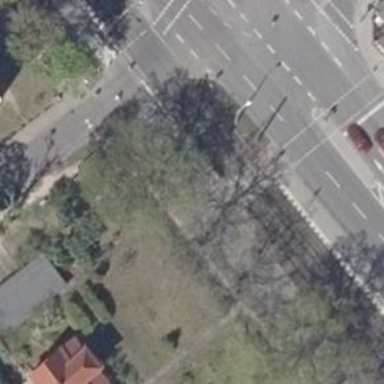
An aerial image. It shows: Crossing on the road that is both unmarked and marked.